Aerial crown-view tile of a tropical tree (Barro Colorado Island, Panama), acquired 20250414:
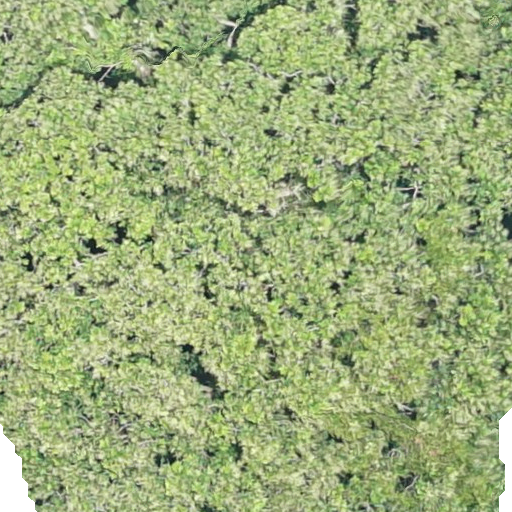
Species: Anacardium excelsum
GBIF accepted scientific name: Anacardium excelsum
Crown area: 655.731 m²